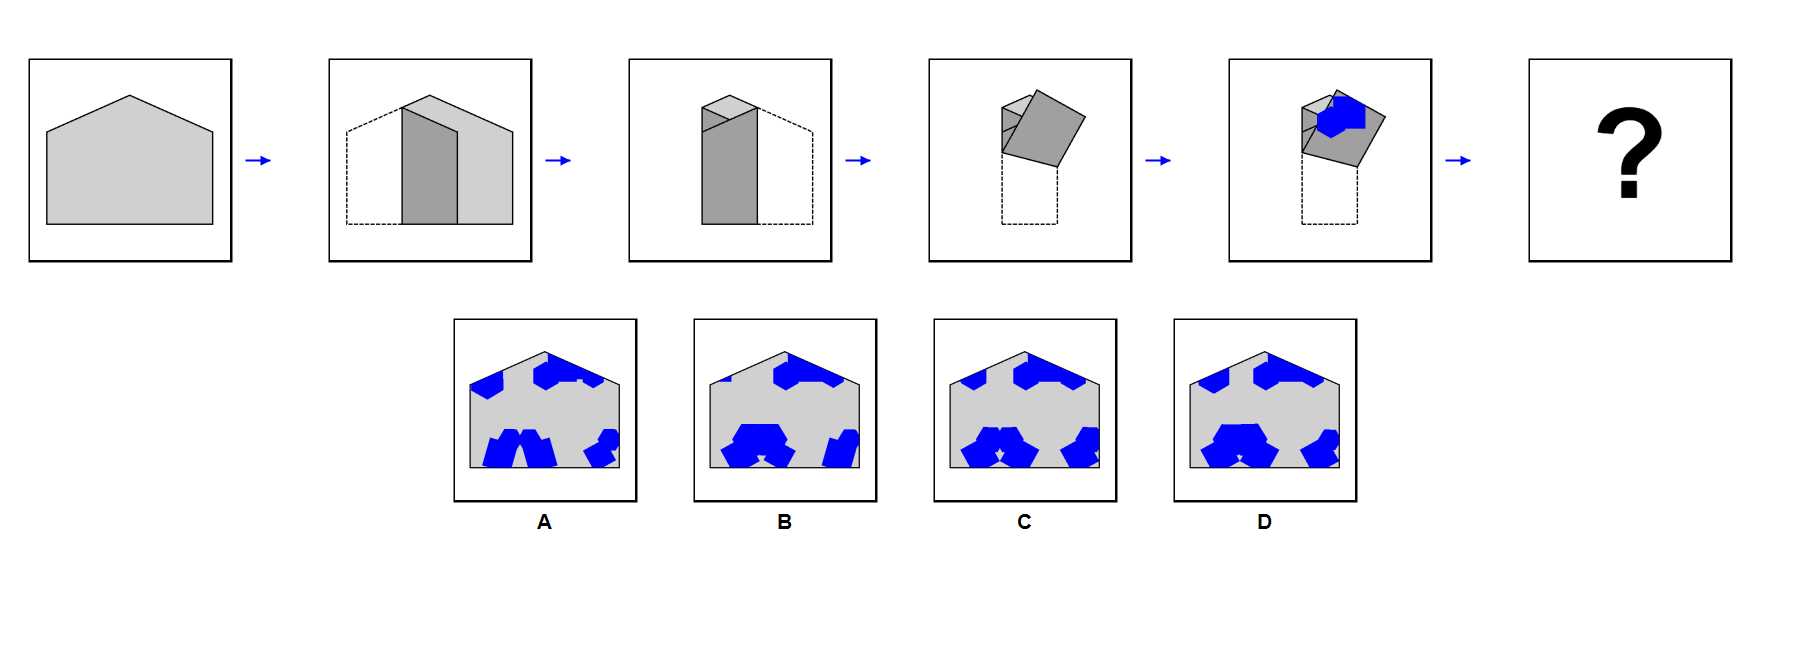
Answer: C